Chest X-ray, PA view. Patient: 44 years old, sex M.
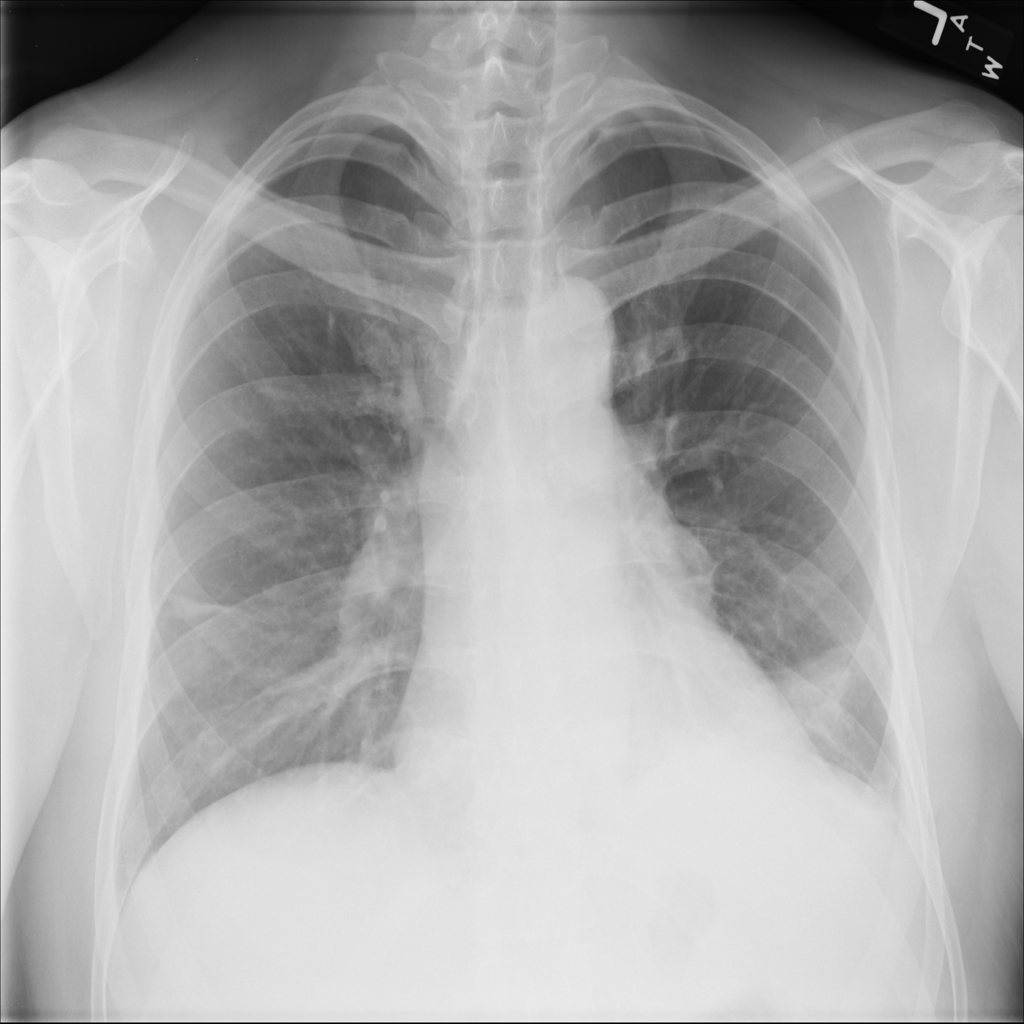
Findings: Infiltration